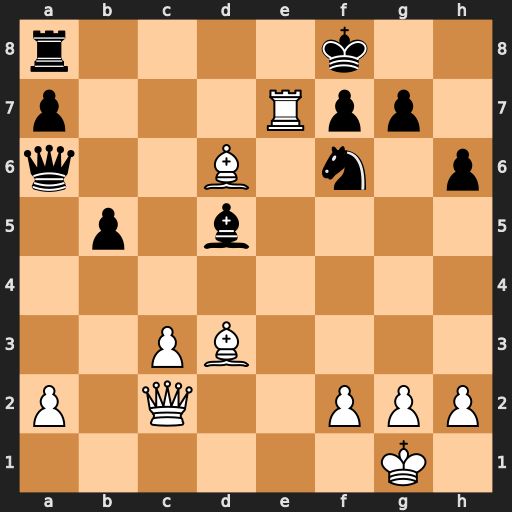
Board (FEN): r4k2/p3Rpp1/q2B1n1p/1p1b4/8/2PB4/P1Q2PPP/6K1
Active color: w
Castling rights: -
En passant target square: -
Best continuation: Re8+ Kxe8 Qe2+ Ne4 Bxb5+